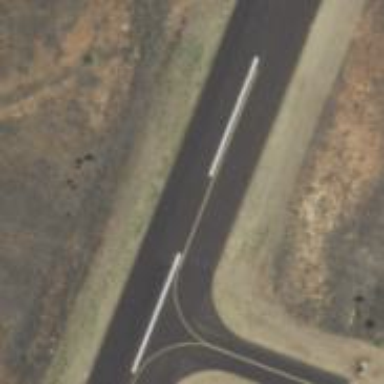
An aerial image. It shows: Asphalt runway at the airport.